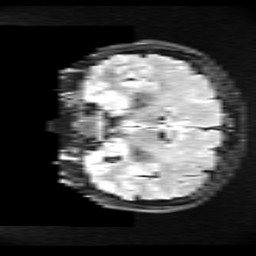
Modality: FLAIR
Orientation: coronal
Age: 22
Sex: female
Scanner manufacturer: ge
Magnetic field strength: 3 T
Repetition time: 11 s
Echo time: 0.1497 s